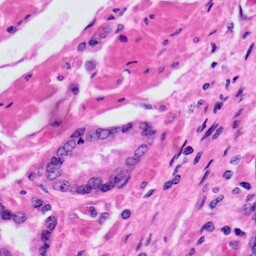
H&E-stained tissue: Prostate